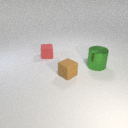
large green metal cylinder to the right of small brown rubber cube